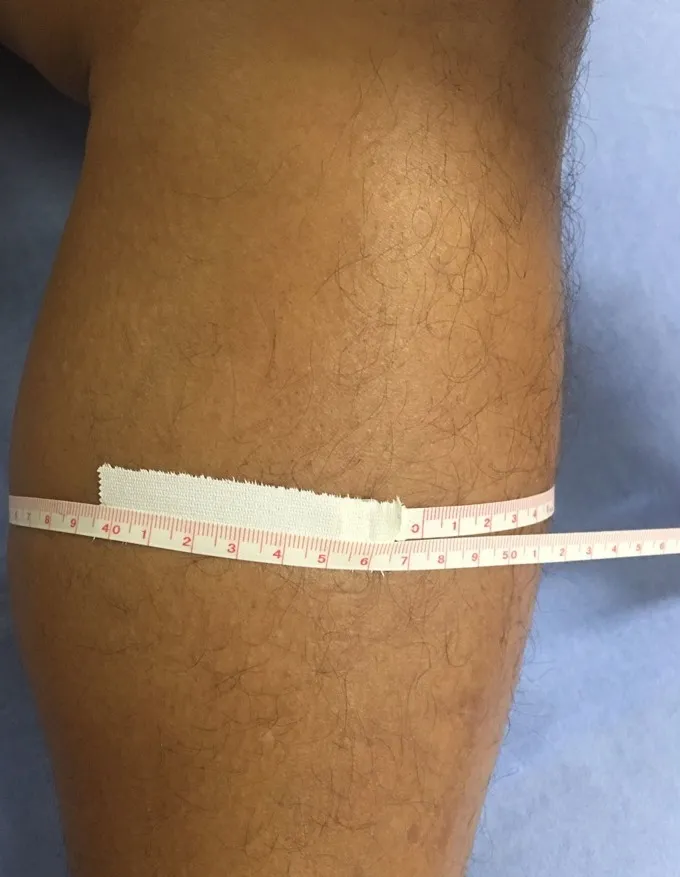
The patient complained of severe cramping-type pain, swelling and considerable tenderness on palpation in both legs.
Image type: medical_photograph (skin_photograph)